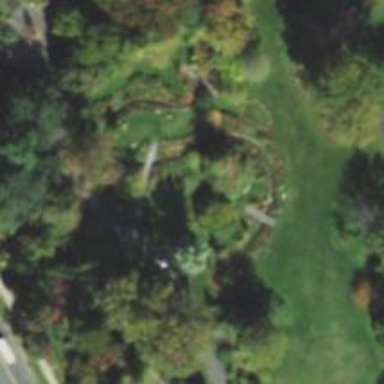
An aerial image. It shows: Garden area designated for leisure land.